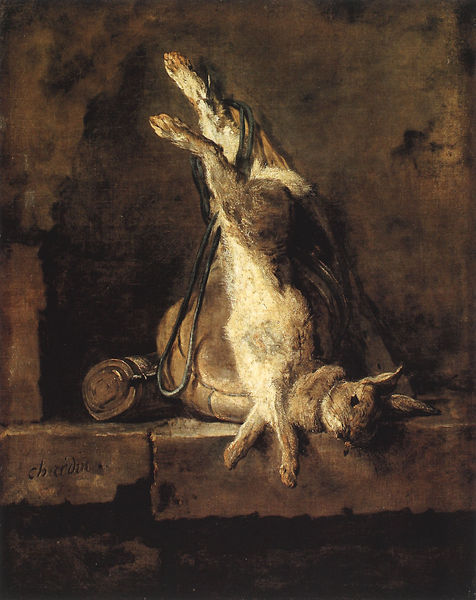
Titel: Totes Wildkaninchen mit einer Jagdtasche und einer Pulverdose
Künstler: Jean-Baptiste Siméon Chardin
Institution: Paris, Musée du Louvre
Schlagwörter: fuß, gemälde, schatten, braun, licht, tier, flasche, wand, band, knoten, stein, tod, tot, signatur, schnur, sack, hase, stilleben, stillleben, fell, bein, mauer, vorsprung, wild, steif, metall, nagel, nische, memento mori, haken, hängen, dose, seil, beutel, chardin, tasche, jagd, sims, beute, kaninchen, leder, dürer, falle, schlinge, feldflasche, kopfüber, trinkflasche, hängt, wandvorsprung, metalldose, jagstillleben, chandin